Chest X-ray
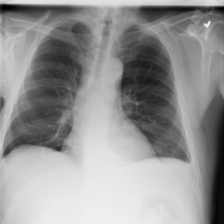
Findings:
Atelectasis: positive
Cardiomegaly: negative
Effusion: positive
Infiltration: negative
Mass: negative
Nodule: negative
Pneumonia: negative
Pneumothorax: negative
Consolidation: negative
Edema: negative
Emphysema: negative
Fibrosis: negative
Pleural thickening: negative
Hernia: negative